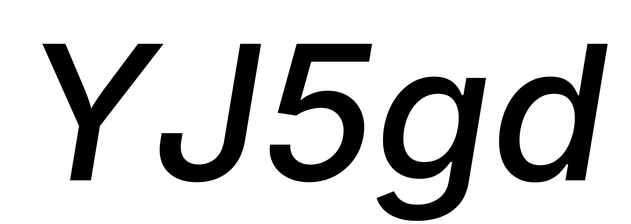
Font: Inter-Italic_Medium_Italic